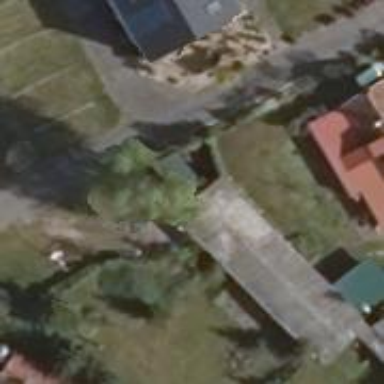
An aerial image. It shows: Garages with flat grey roofs.